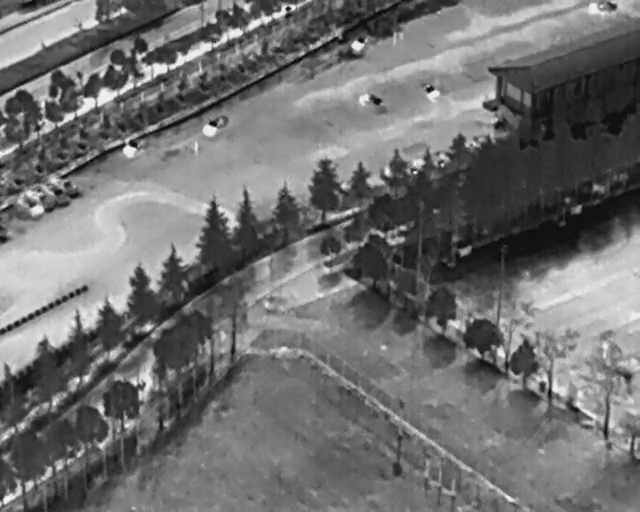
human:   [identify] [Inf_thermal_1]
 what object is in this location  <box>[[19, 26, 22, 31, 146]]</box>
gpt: <ref>1 small car at the top left</ref>